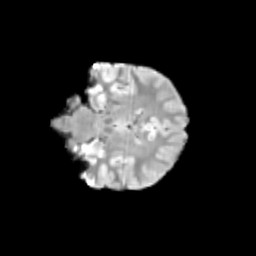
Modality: T2w
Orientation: coronal
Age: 13
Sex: female
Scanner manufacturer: siemens
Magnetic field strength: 3 T
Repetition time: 3.8 s
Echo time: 0.07 s